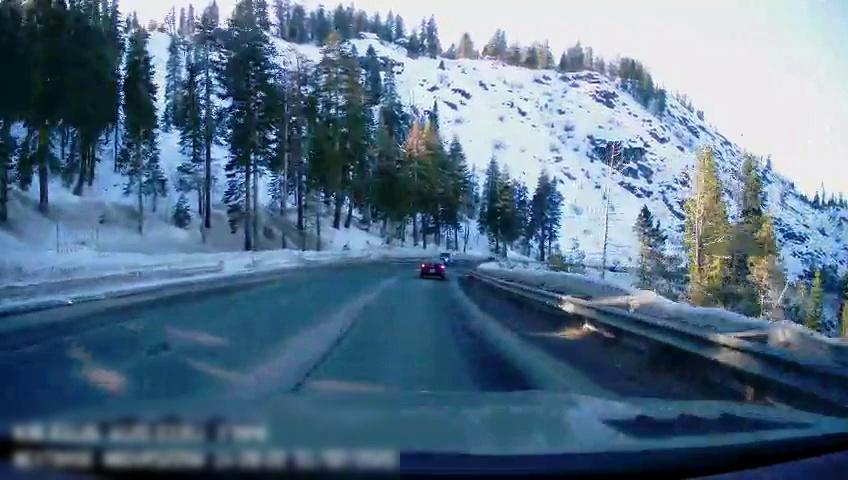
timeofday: Day
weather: Sunny
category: Drivable Space
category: Vehicles | Truck
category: Vehicles | Car
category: Lanes | Opposite Lane
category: Lanes | Current Lane